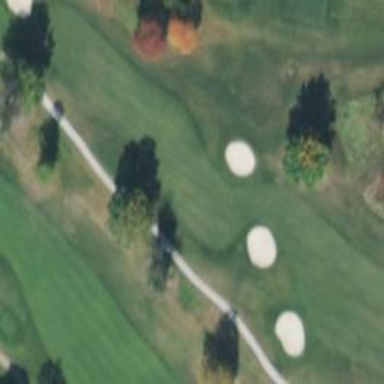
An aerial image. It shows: Grassy area designated as golf fairway.